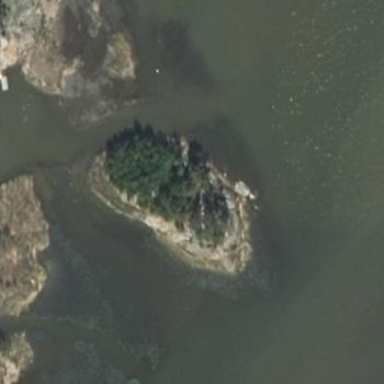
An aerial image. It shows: Islet along the coastline.